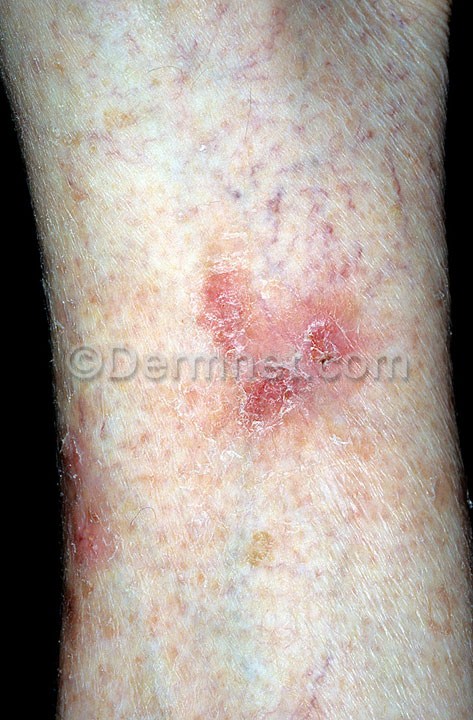
Disease: Actinic Keratosis Basal Cell Carcinoma and other Malignant Lesions